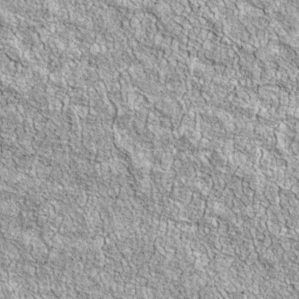
Label: non_frost